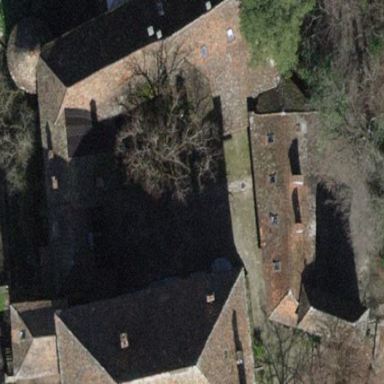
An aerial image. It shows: Historic castle building.